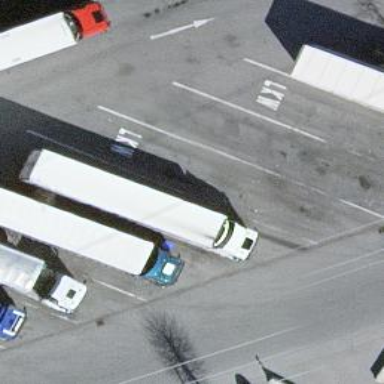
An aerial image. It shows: Asphalt parking area designated for heavy goods vehicles.